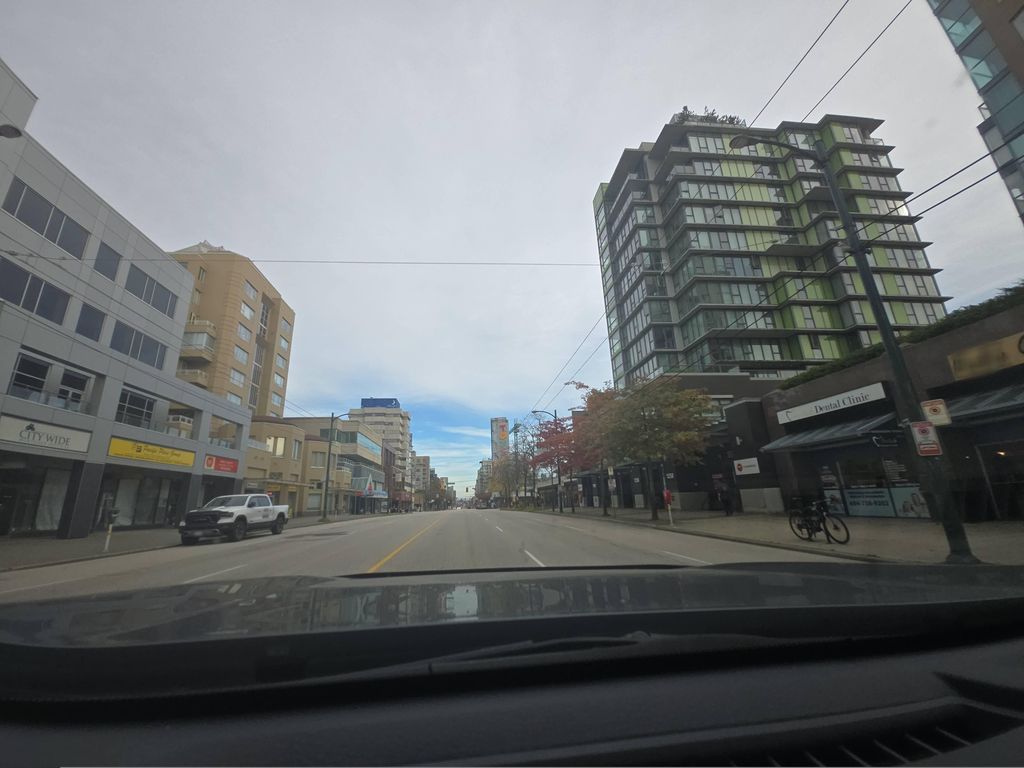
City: vancouver